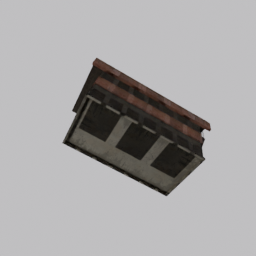
Label: architecture